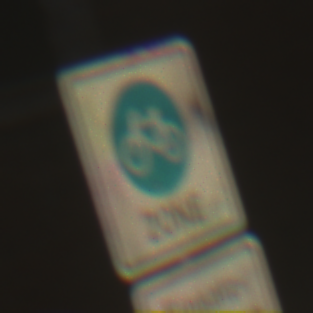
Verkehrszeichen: BeginnFahrradzone
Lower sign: BesondereFahrzeugeUndTransportgueter3
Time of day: Midday
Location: Outdoor (Urban)
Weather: Clear
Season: NotSpecified
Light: Natural